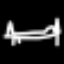
Label: bed